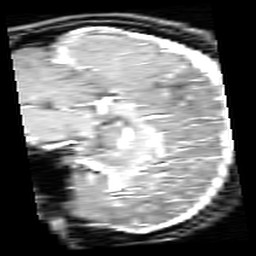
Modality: inplaneT1
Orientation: sagittal
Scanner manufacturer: ge
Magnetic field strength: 3 T
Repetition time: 0.2 s
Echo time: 0.0036 s